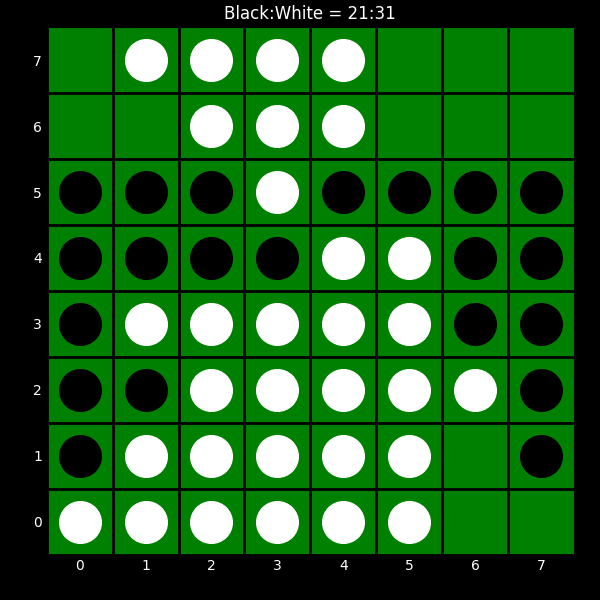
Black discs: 21
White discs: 31